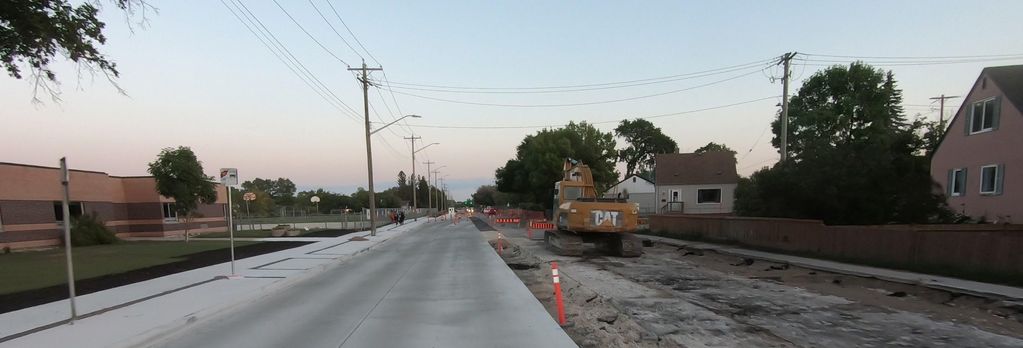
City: winnipeg